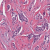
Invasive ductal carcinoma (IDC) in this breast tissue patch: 1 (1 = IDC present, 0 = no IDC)